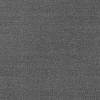
Atmospheric dust classification: dusty